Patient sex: M
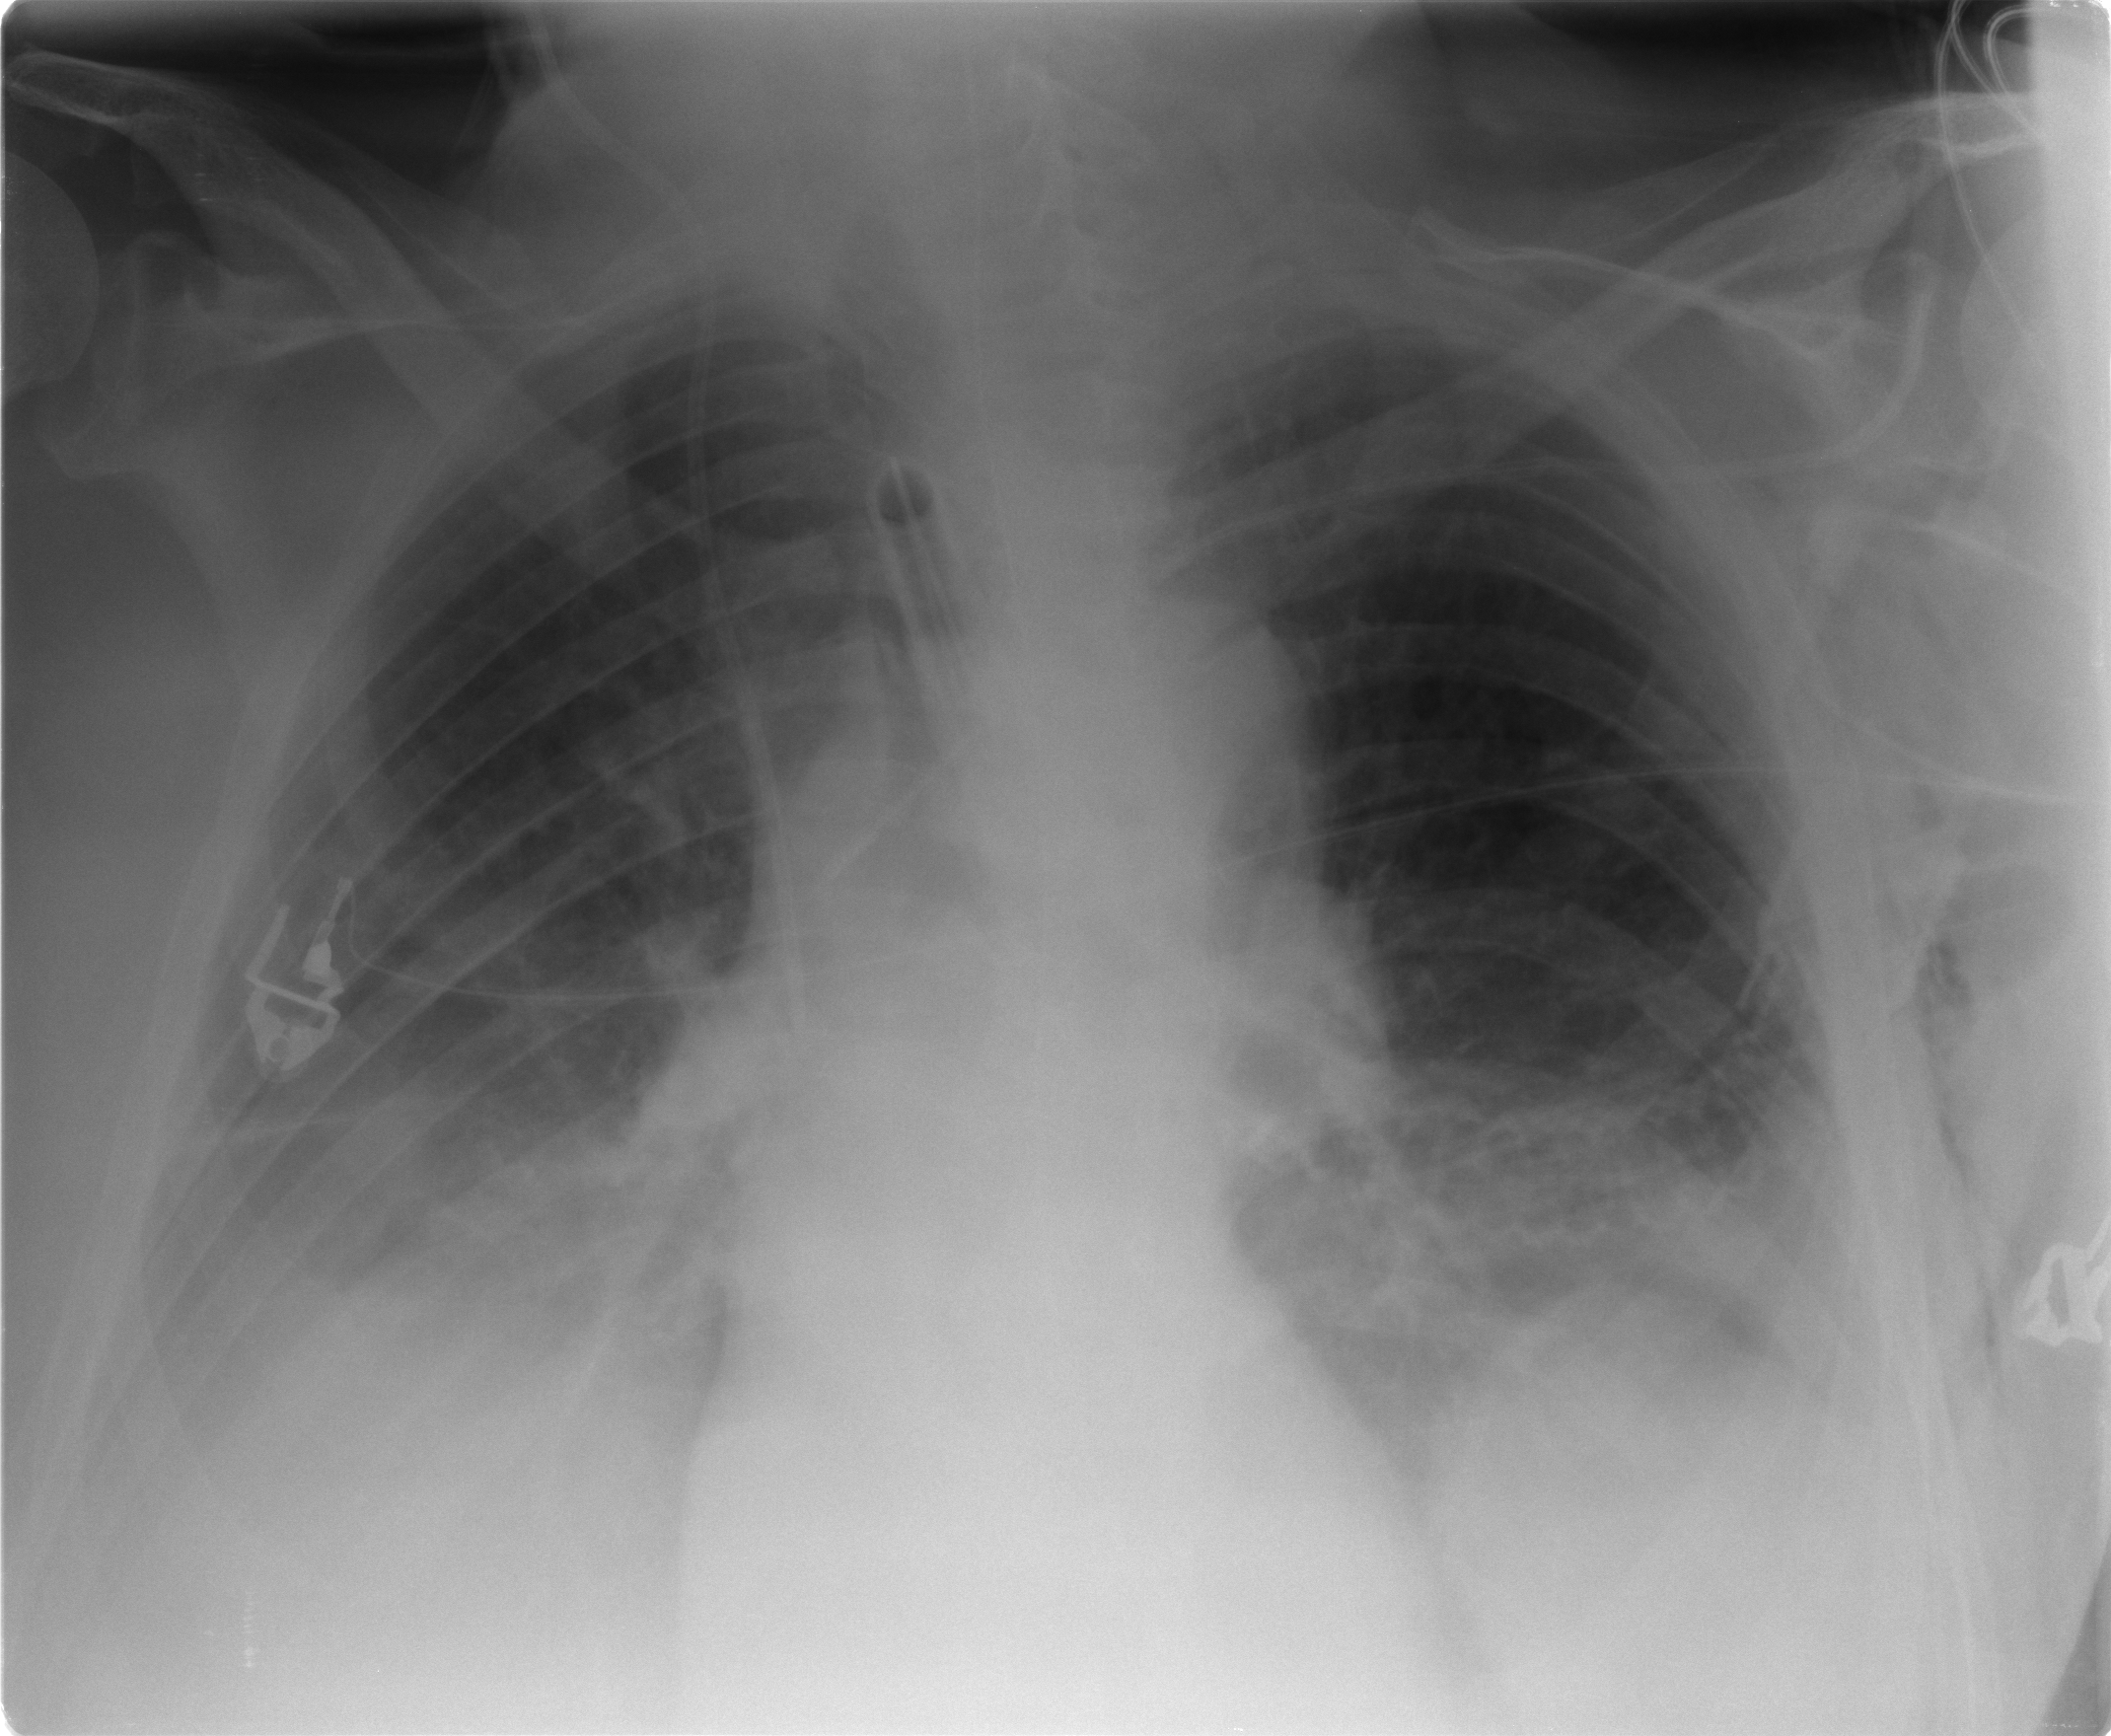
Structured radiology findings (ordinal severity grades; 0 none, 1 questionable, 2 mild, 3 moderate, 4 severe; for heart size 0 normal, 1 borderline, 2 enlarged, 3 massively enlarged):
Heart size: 0
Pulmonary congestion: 1
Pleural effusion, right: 3
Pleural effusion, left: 3
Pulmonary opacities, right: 2
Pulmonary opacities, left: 2
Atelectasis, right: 3
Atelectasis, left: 3